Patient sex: M
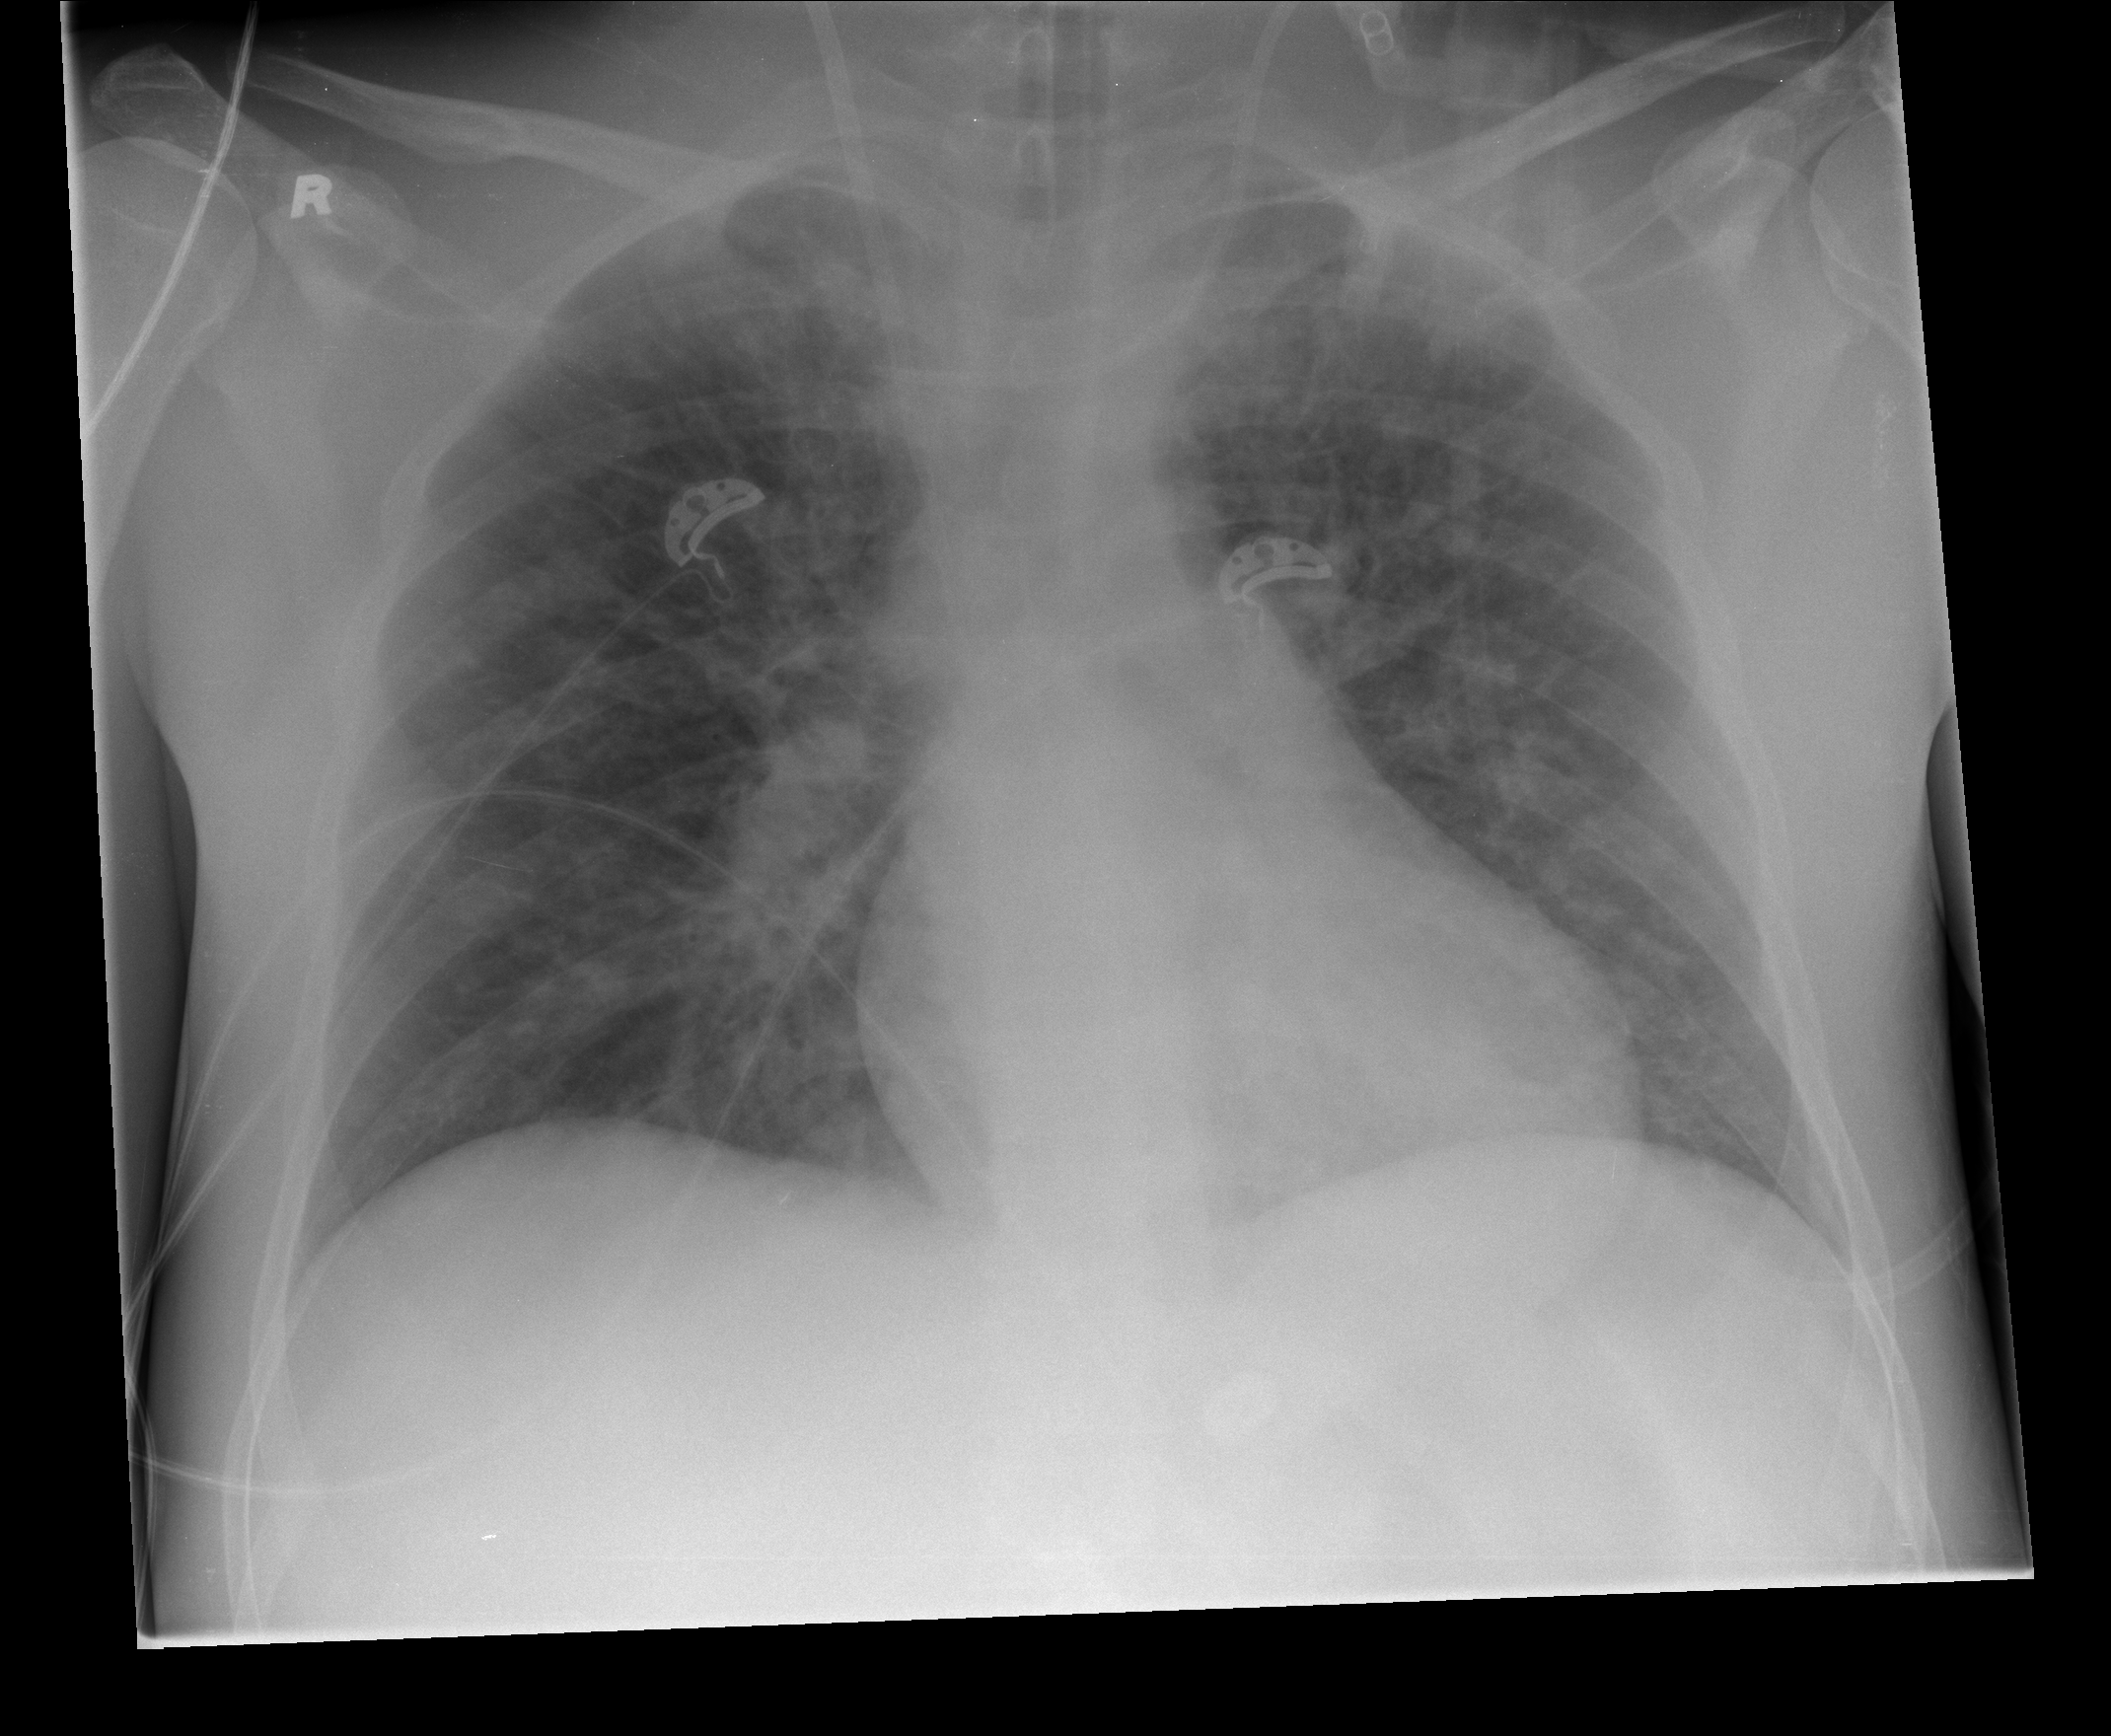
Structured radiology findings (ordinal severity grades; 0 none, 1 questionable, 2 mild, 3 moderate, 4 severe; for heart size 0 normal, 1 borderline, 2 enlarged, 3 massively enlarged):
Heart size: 0
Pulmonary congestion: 3
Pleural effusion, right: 0
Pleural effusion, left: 0
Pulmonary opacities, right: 2
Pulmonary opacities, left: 2
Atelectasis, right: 0
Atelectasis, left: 0